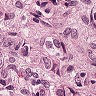
Metastatic tissue present: yes